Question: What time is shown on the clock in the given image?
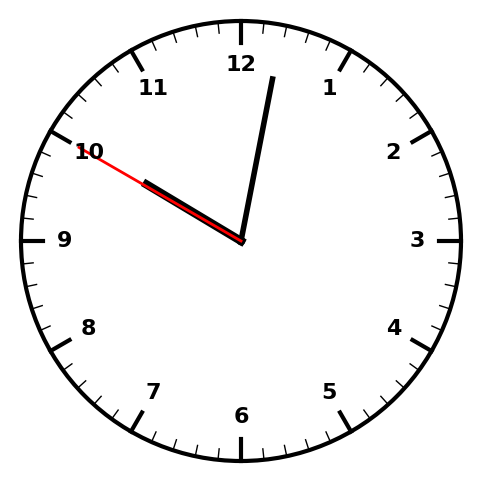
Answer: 10:01:50